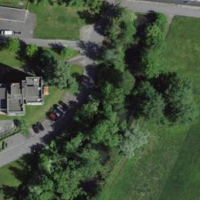
EUNIS habitat code: 24
Species observed at this site:
Cornus sanguinea